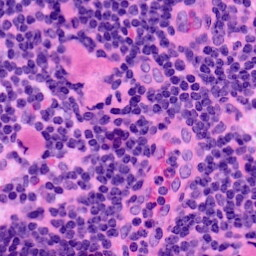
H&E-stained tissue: LymphNode